Field crop: maize
Growth stage: 2
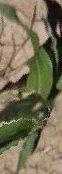
Species: maize